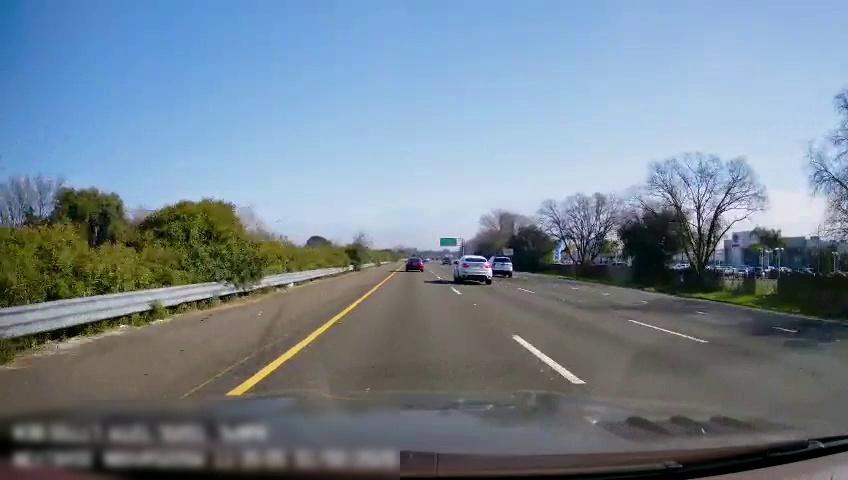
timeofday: Day
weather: Sunny
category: Drivable Space
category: Vehicles | SUV
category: Vehicles | Car
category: Vehicles | SUV
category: Lanes | Current Lane
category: Lanes | Current Lane
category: Lanes | Alternate Lane
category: Lanes | Alternate Lane
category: Traffic | Signs